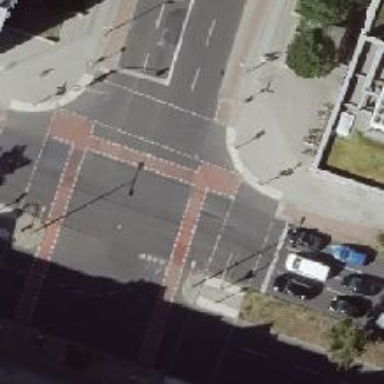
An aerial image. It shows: Road crossing with traffic signals.